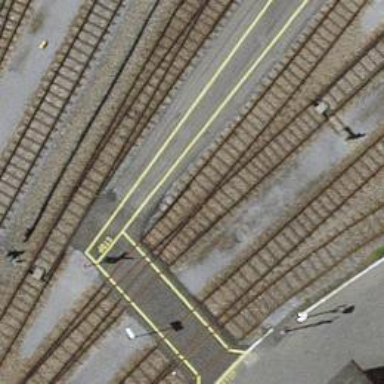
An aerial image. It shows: Single track railway in yard.